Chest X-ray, PA view. Patient: 33 years old, sex F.
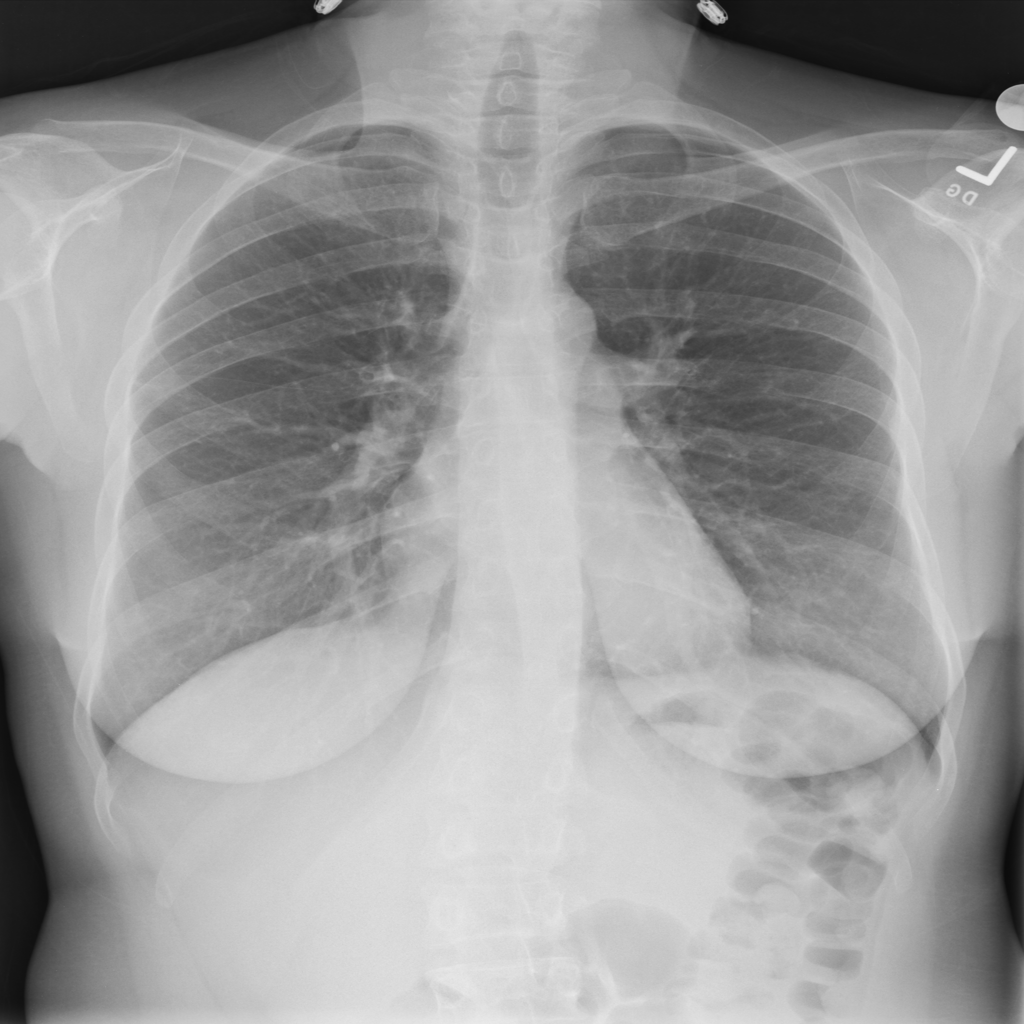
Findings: No Finding